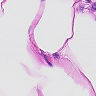
Metastatic tissue present: no